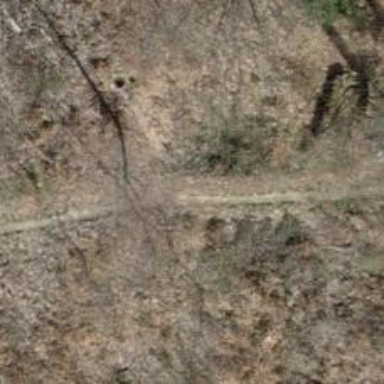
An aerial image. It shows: Unpaved path.